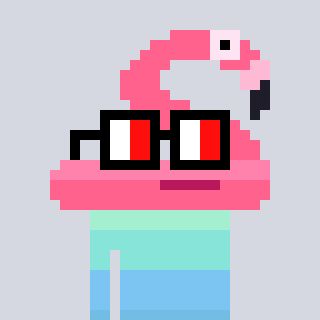
a pixel art character with square glasses with black frames and red eyes, a flamingo-shaped head and a foggrey-colored body on a cool background